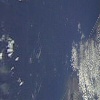
Label: water